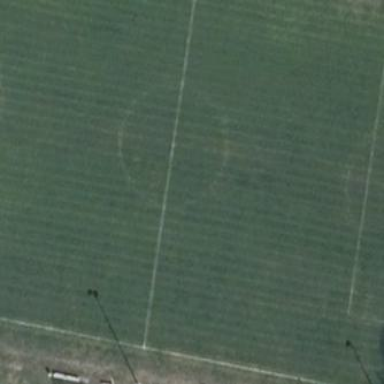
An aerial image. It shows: Grass pitch designated for soccer.